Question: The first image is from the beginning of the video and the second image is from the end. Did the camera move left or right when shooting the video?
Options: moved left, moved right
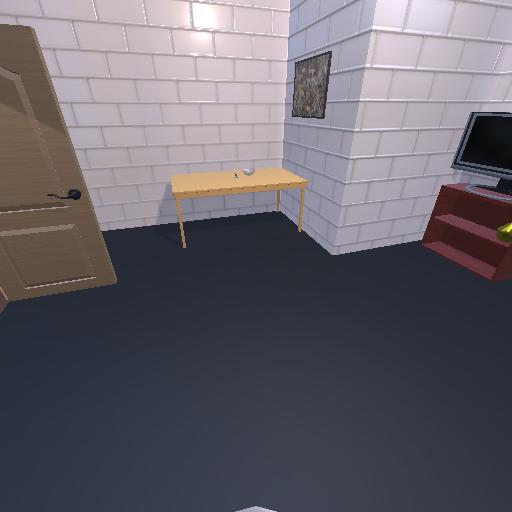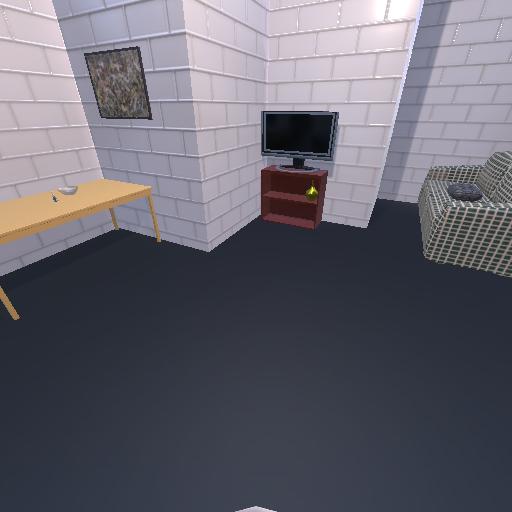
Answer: moved left